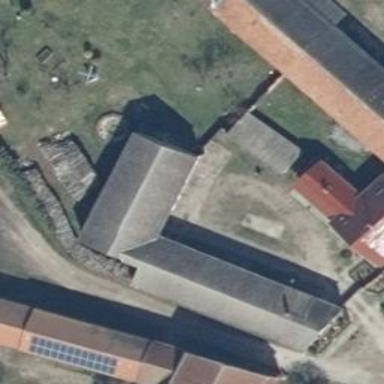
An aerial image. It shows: Farm auxiliary building with gabled roof.